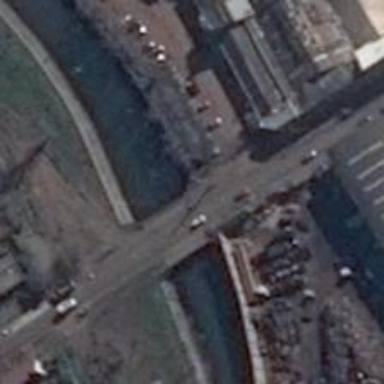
The prosperous city area is divided into two parts by this curved river, with a bustling bridge across it .